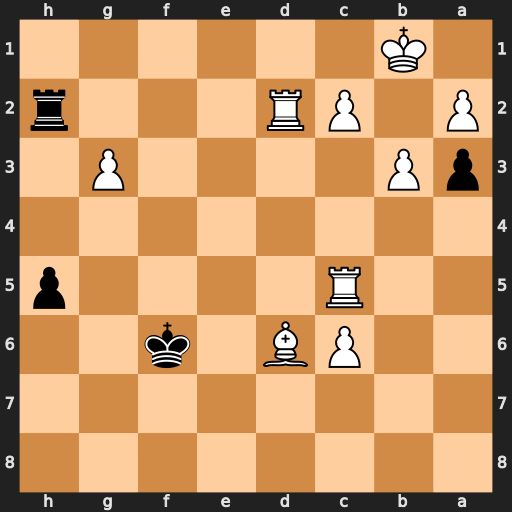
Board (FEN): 8/8/2PB1k2/2R4p/8/pP4P1/P1PR3r/1K6
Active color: b
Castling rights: -
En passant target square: -
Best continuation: Rh1+ Rd1 Rxd1#